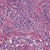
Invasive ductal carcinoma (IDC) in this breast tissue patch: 1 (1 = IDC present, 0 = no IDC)